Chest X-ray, AP view. Patient: 37 years old, sex F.
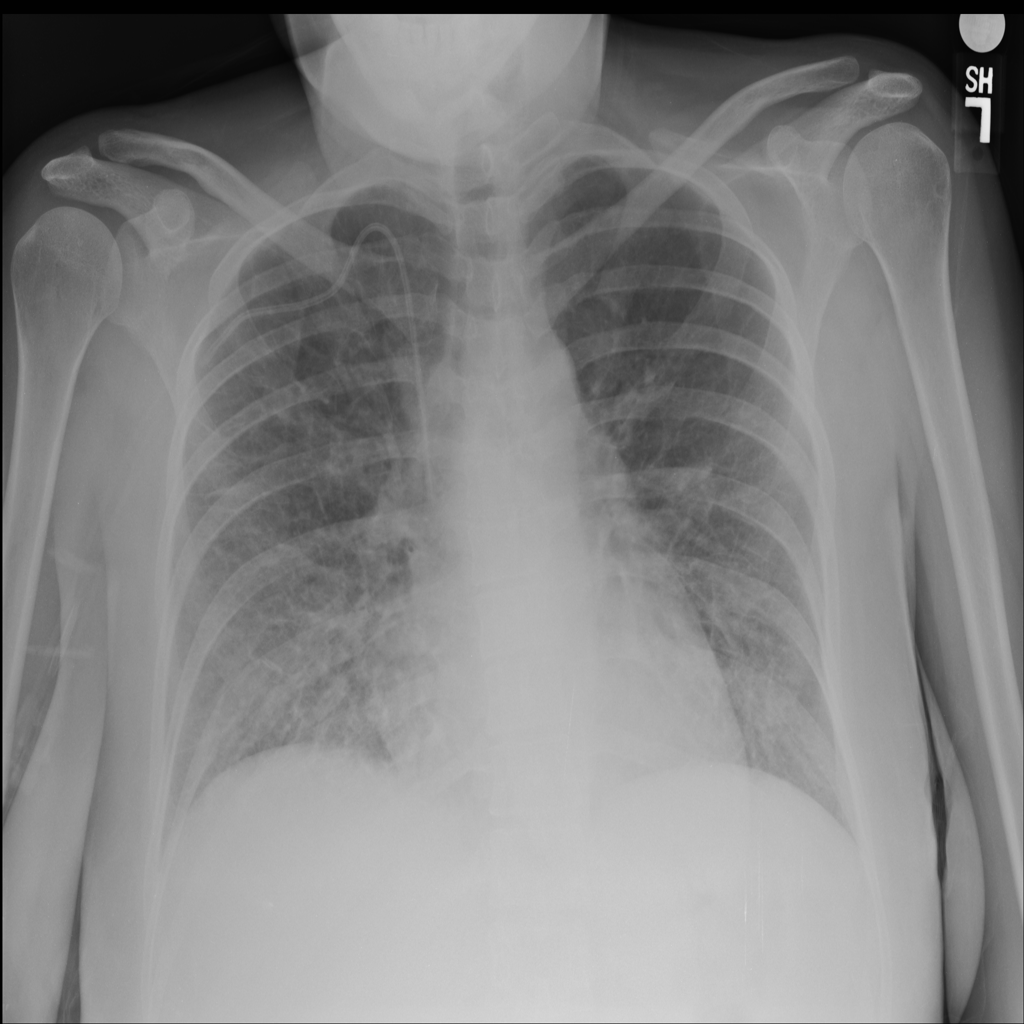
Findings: Infiltration